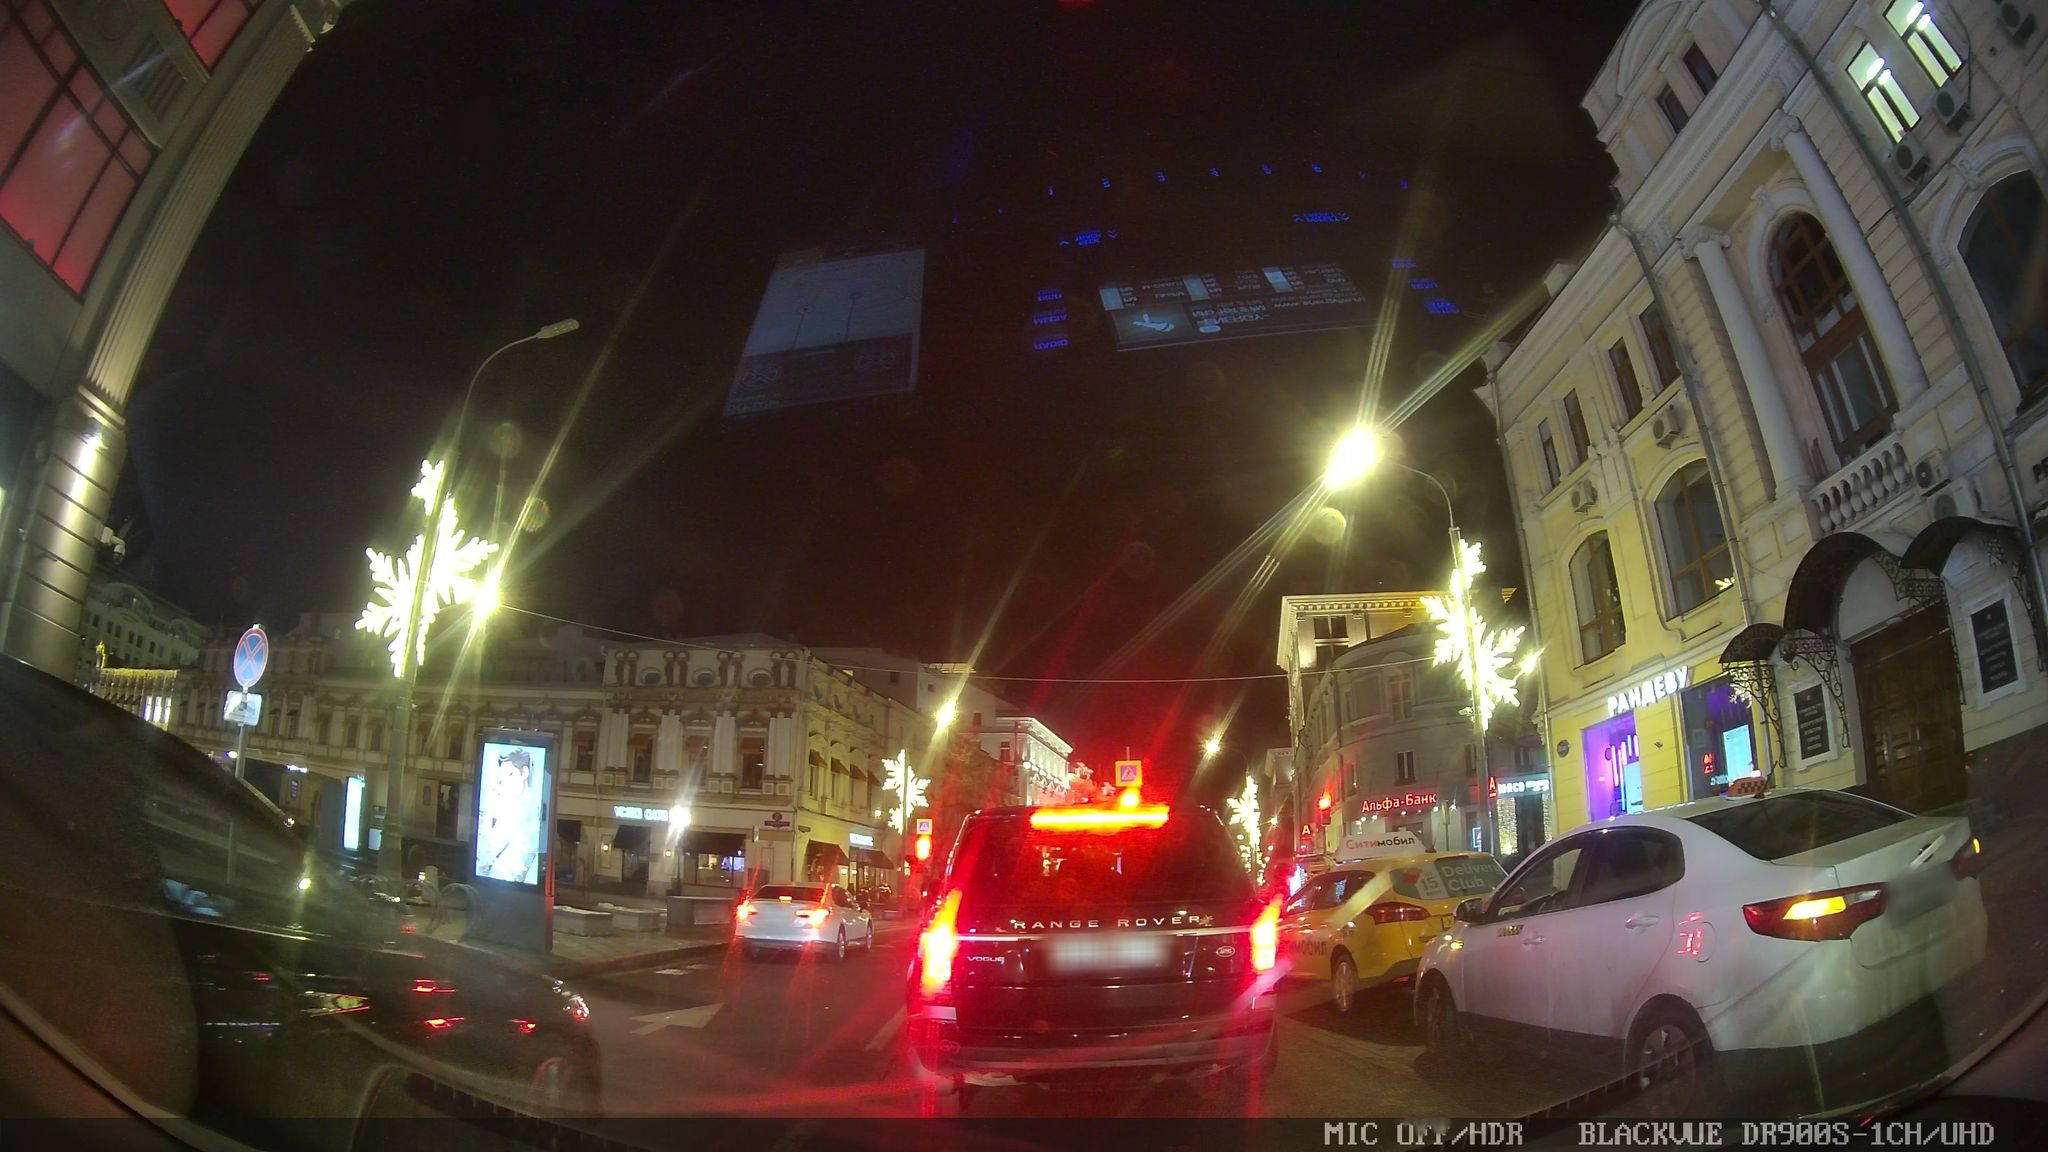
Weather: clear
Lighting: night
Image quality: slightly poor
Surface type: driving surface
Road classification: tertiary
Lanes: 2
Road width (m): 4.5
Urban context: urban centre
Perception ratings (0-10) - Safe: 2.3, Lively: 7.28, Beautiful: 1.74, Boring: 1.63, Depressing: 3.11, Wealthy: 1.26